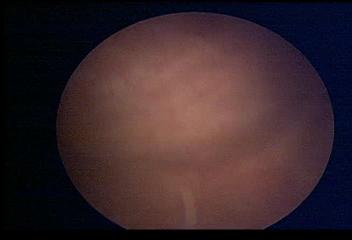
Modality: WLC
Class: Normal mucosa
Bladder cancer association: No